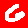
Digit: 6